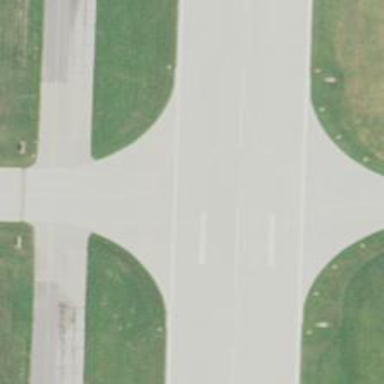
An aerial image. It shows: Image of taxiway at airport.